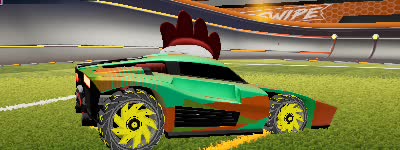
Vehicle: breakout